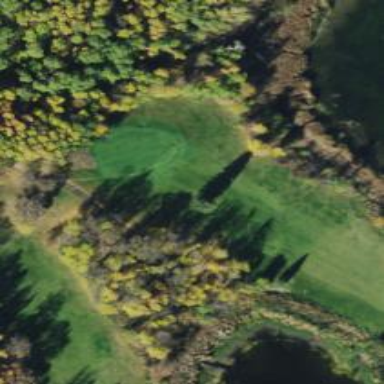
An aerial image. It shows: View of golf hole.